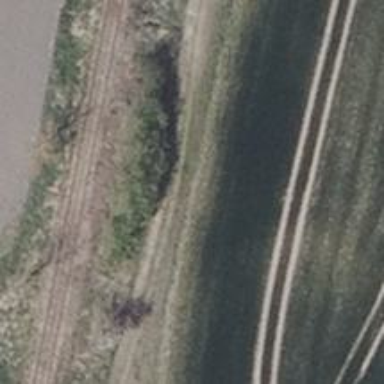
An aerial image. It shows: Track with grade 4 tracktype.